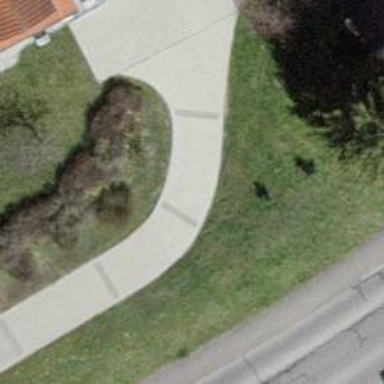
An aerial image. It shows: Driveway made of paving stones.